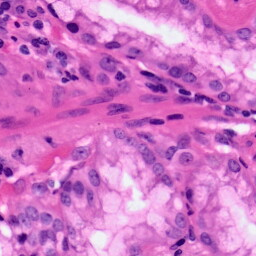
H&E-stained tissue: Pancreatic